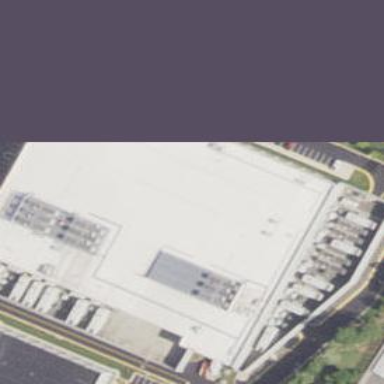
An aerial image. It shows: Data center building.